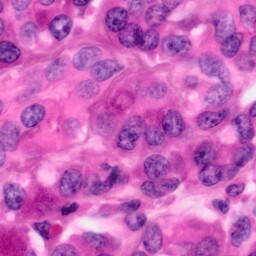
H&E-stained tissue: Pancreatic